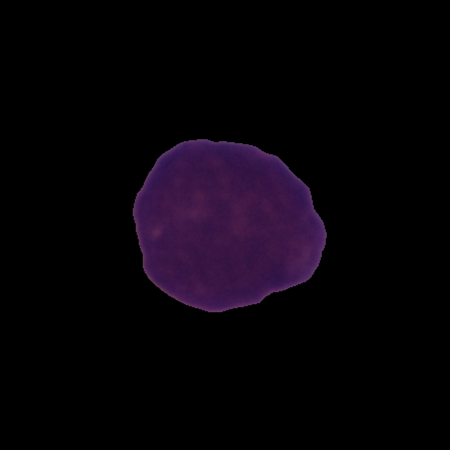
Label: cancer